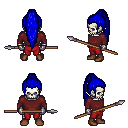
a pixel art fantasy rpg character, male body template, skeleton, maroon long-sleeve shirt, red pants, blue extra-long topknot hairstyle, metal gloves, brown shoes, spear, four views (front, back, left, right), 2x2 character sprite sheet, small pixel art, hard edges, no anti-aliasing